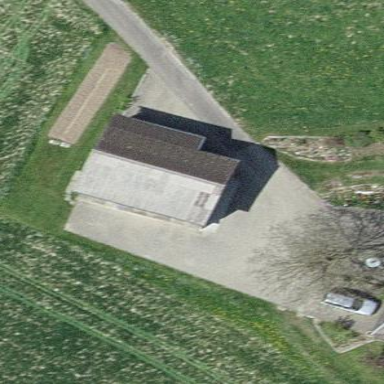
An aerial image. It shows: Garage building.